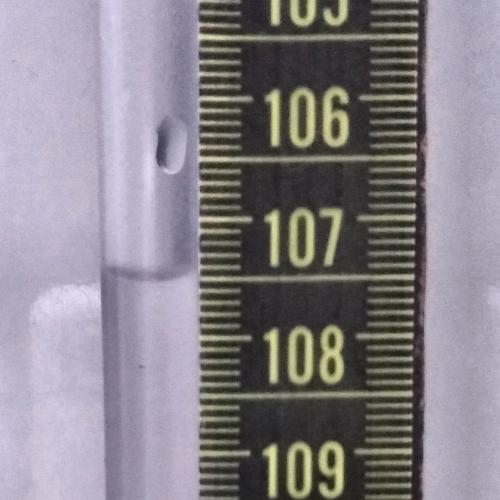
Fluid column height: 107.5 cm